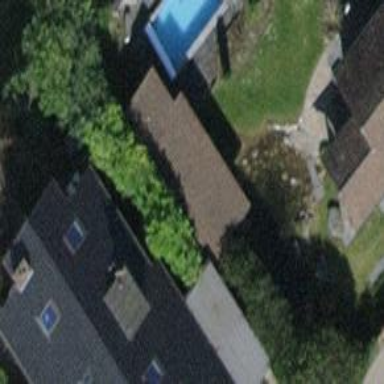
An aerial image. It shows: Shed.